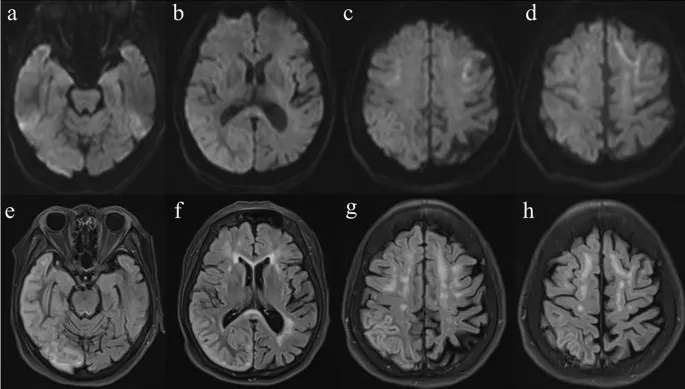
MR imaging findings. (B) Diffusion weighted imaging (DWI) (a-d) and fluid-attenuated inversion recovery (FLAIR) (e-h) images of the case at second presentation. FLAIR reveals high-intensity lesions in cortical and subcortical areas of the right frontal, temporal, parietal and occipital lobes. The bilateral frontal lobes and corpus callosum are hyperintense on DWI.
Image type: radiology (mri)